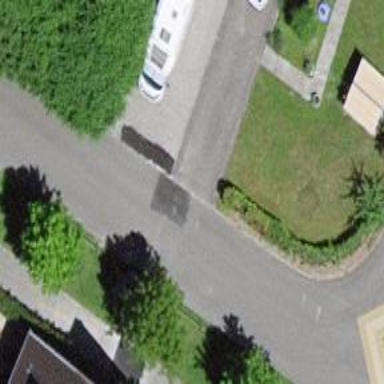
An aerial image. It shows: Living street.